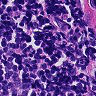
Metastatic tissue present: no